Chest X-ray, AP view. Patient: 45 years old, sex F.
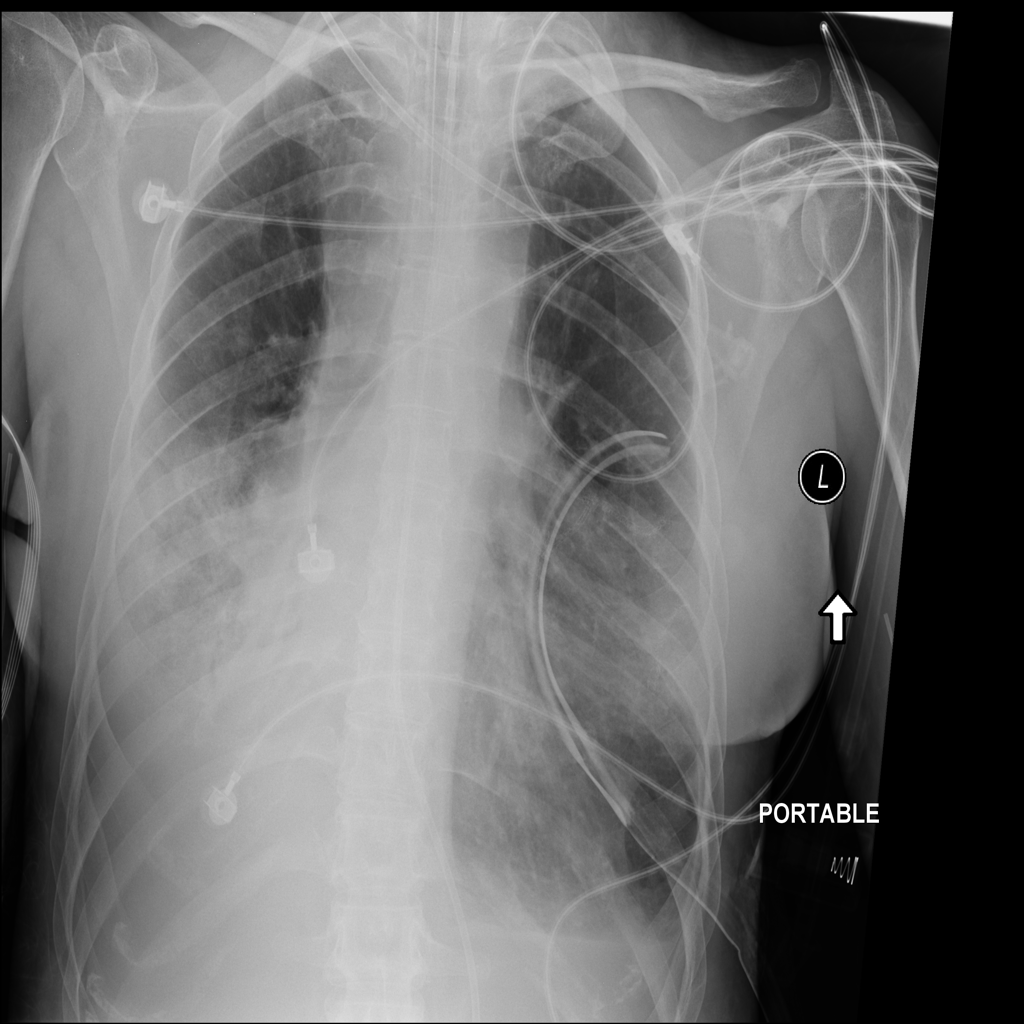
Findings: Infiltration